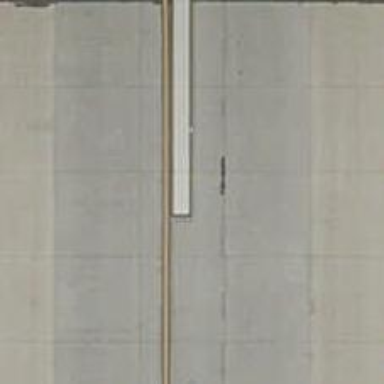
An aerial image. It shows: Runway surface made of asphalt at airport.